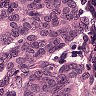
Metastatic tissue present: yes